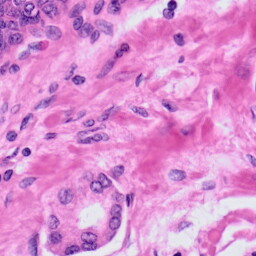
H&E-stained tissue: Prostate